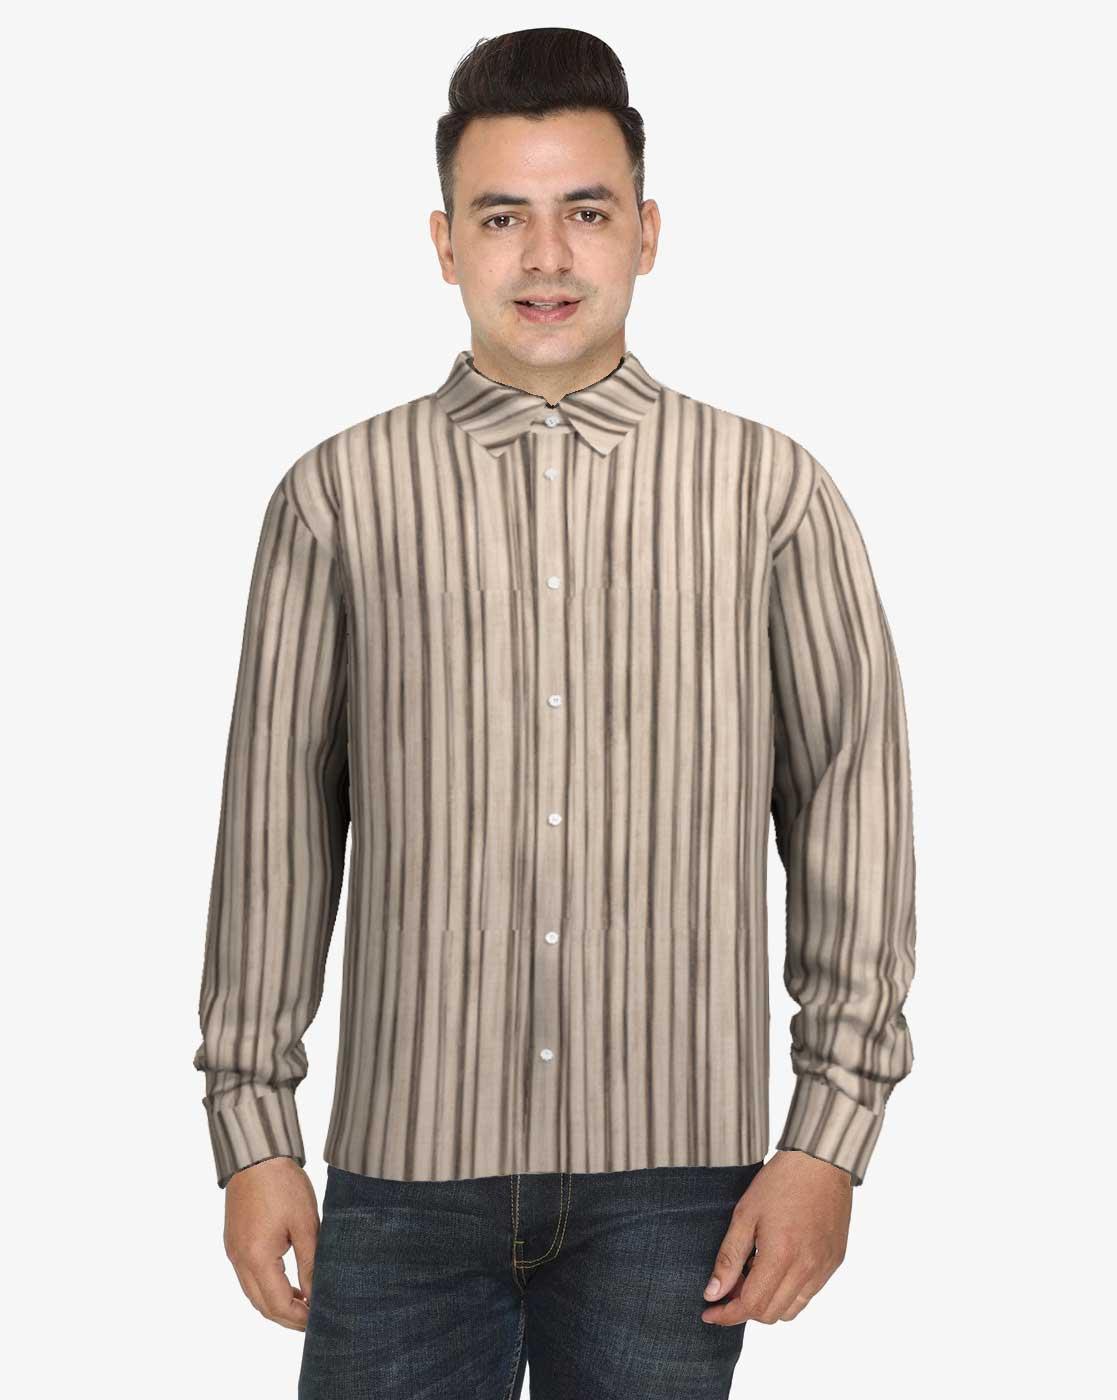
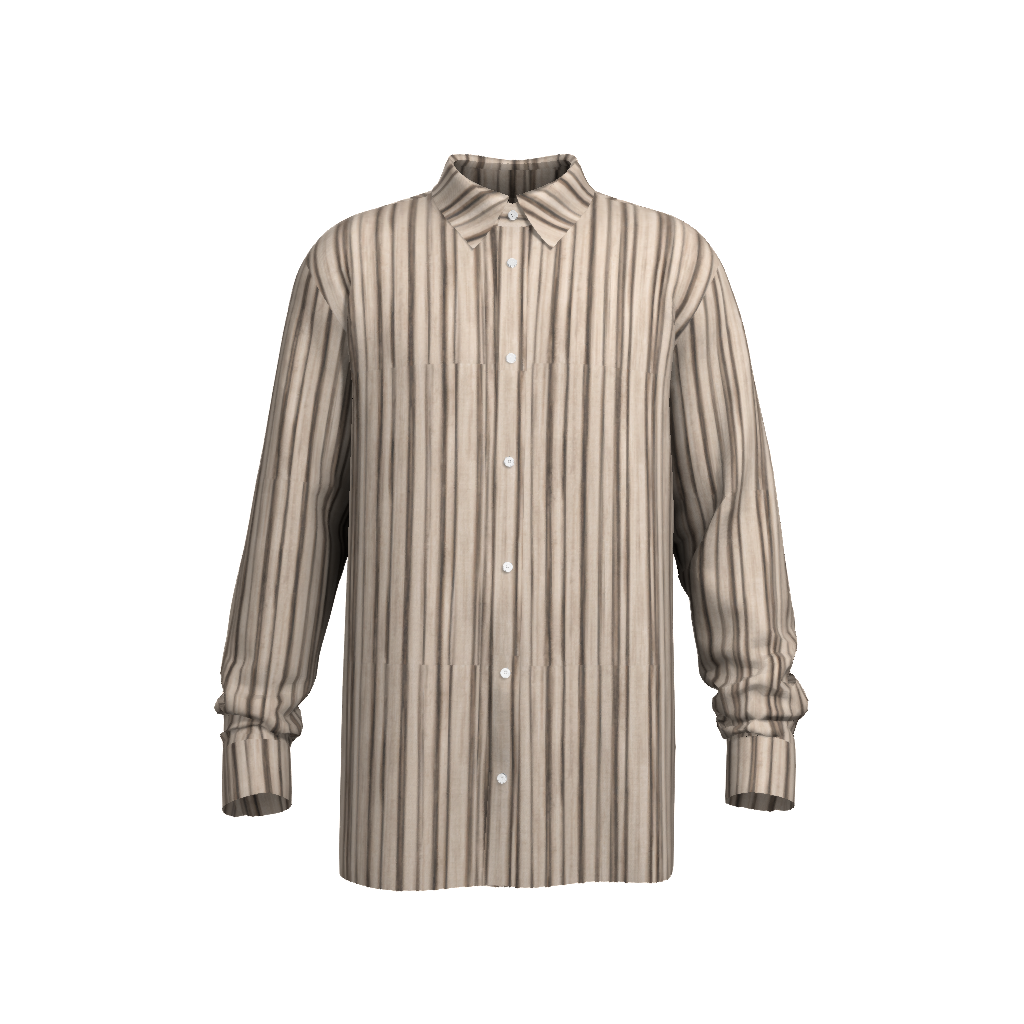
Clothing description: beige multi stripe button up tee